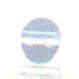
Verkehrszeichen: Busssonderstreifen
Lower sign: BesondereFahrzeugeUndTransportgueter4
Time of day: SunriseSunset
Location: Outdoor (Nature)
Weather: PartlyCloudy
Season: NotSpecified
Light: Natural